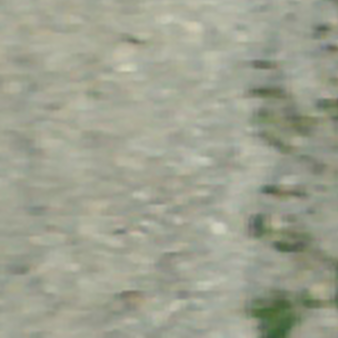
Label: other